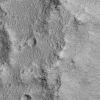
Atmospheric dust classification: not_dusty